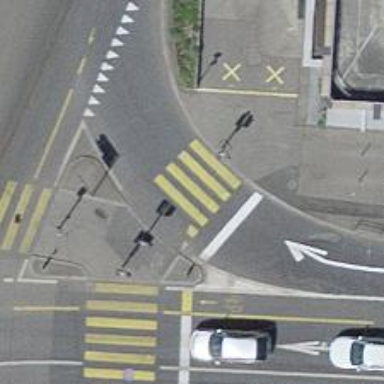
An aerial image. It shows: Road crossing with traffic signals.